Field crop: maize
Growth stage: 2
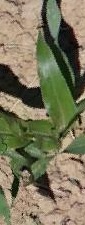
Species: maize